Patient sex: F
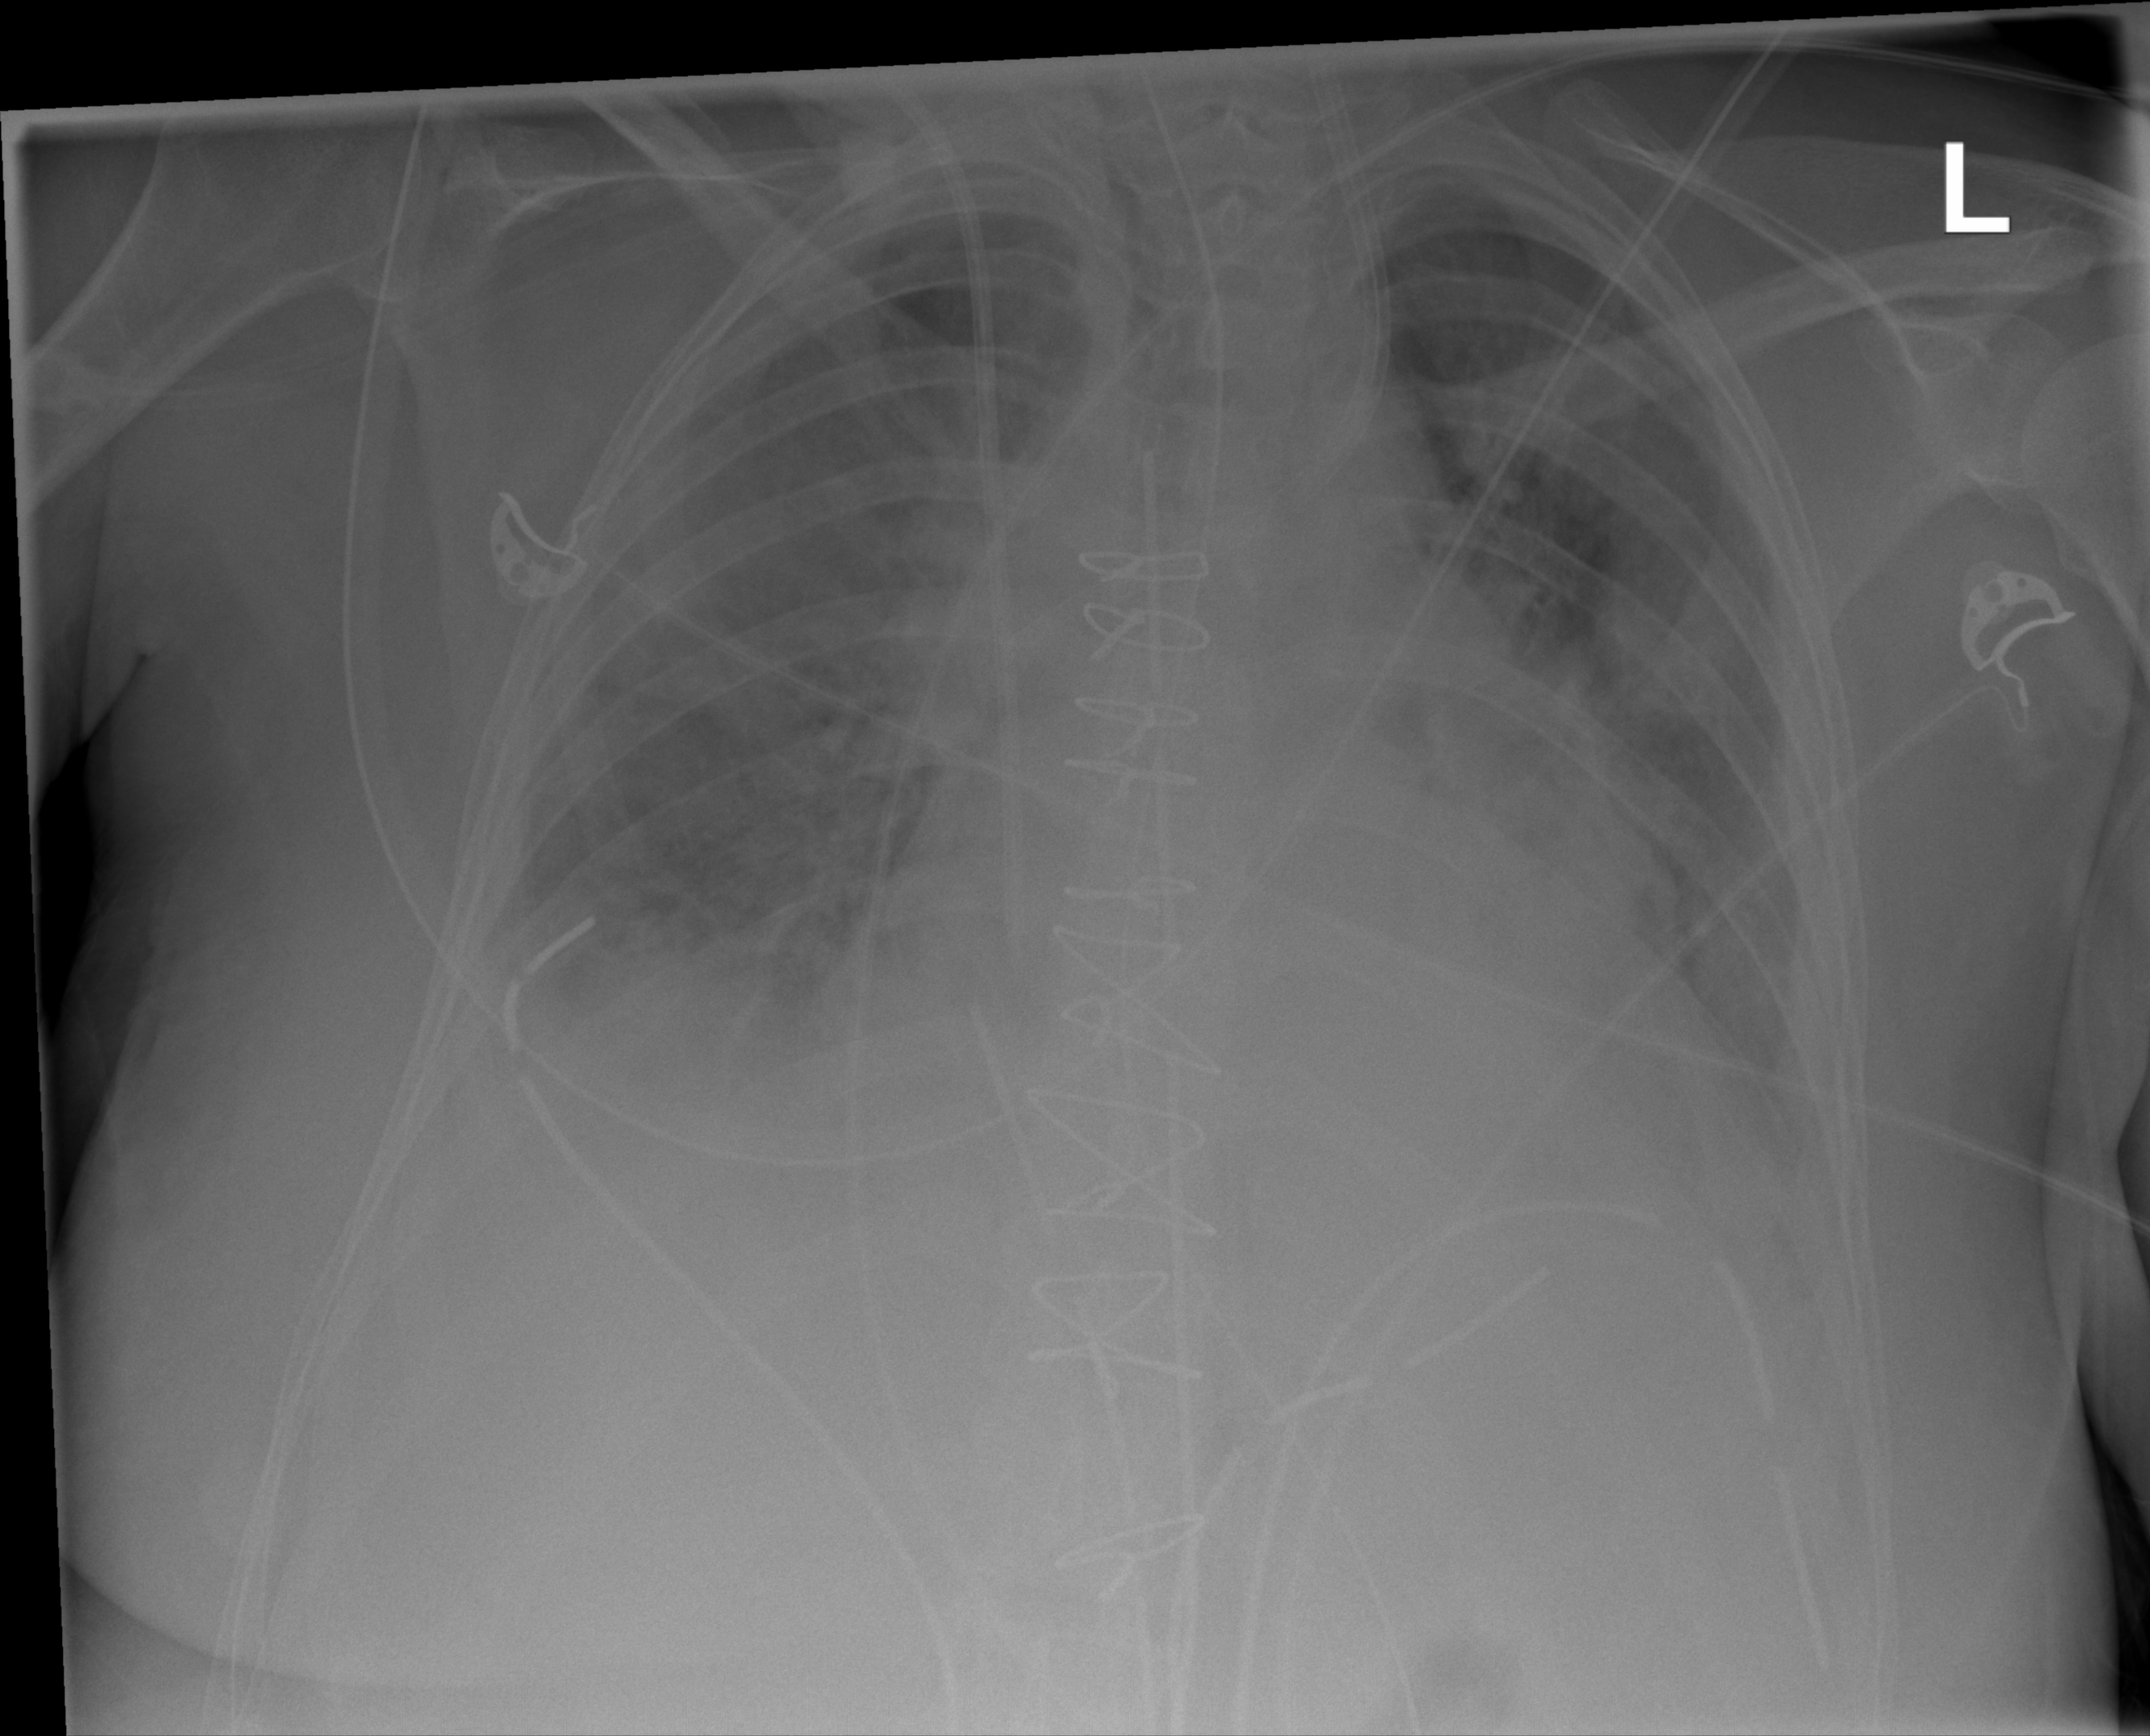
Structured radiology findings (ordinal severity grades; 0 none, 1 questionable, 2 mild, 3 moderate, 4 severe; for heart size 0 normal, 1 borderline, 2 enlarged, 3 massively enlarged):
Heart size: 2
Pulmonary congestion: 2
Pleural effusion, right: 3
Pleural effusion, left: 2
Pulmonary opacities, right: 0
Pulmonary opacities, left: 1
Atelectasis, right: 2
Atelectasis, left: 2